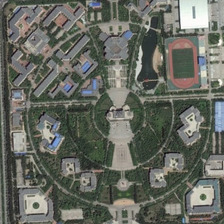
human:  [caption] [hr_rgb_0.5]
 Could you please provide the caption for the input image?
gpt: there is a playground in the square .

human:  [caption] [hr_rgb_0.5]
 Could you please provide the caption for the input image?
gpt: there is a playground in the square .

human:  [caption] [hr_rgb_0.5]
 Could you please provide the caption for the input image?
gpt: there are many houses on the square .

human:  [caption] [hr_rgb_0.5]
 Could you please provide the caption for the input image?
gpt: there are many houses on the square .

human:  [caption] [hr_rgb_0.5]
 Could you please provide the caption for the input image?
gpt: there is a playground in the square .